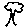
Label: tree